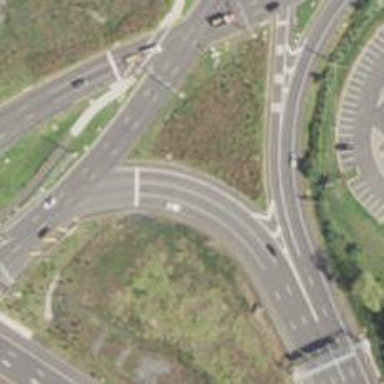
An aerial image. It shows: Motorway link at diverging diamond interchange (DDI) junction.